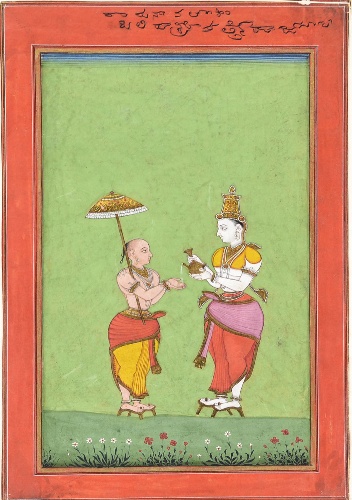
Date: ca. 1780s
Object type: Folio
Classification: Paintings
Medium: Opaque pigments with gold on paper
Culture: India (Andhra Pradesh)
Dimensions: Image: 7 × 4 1/8 in. (17.8 × 10.5 cm); sheet: 8 1/4 × 5 5/16 in. (21 × 13.5 cm)
Department: Asian Art
Credit line: Purchase, Nancy Fessenden Gift, 2016
Accession year: 2016
Repository: Metropolitan Museum of Art, New York, NY
Tags: Parasols|Men|Kings|Ewers